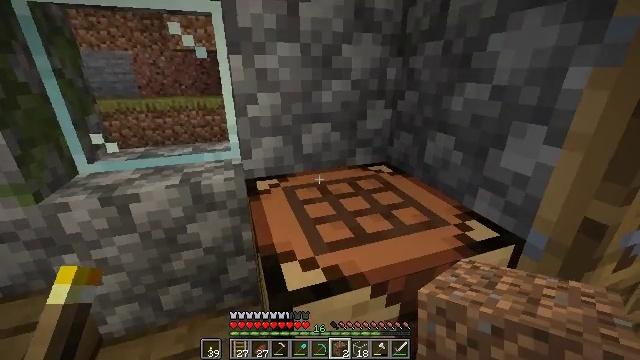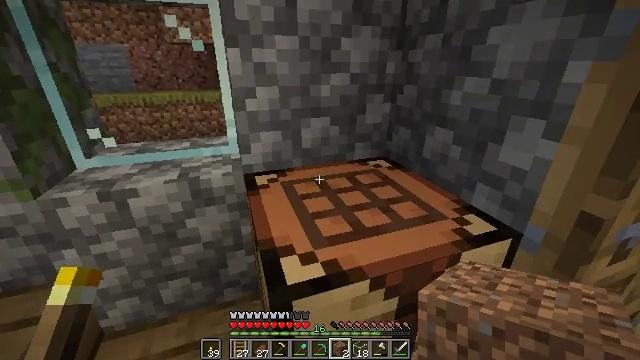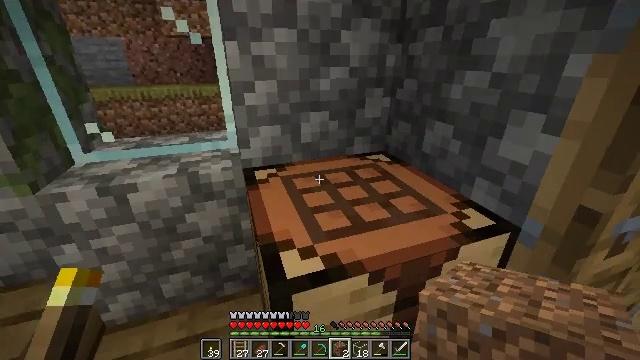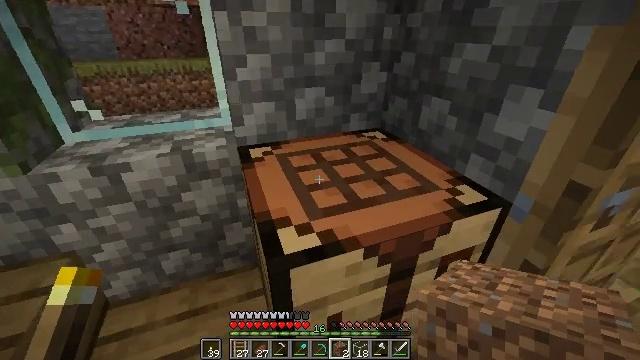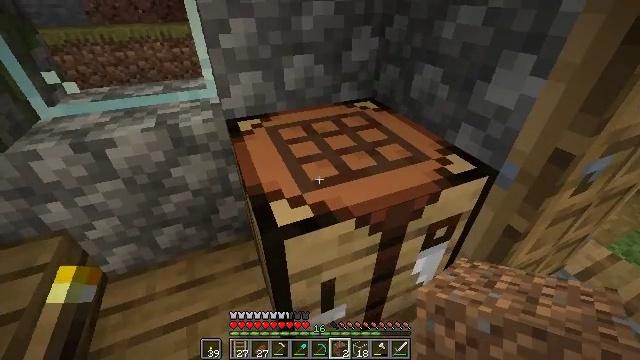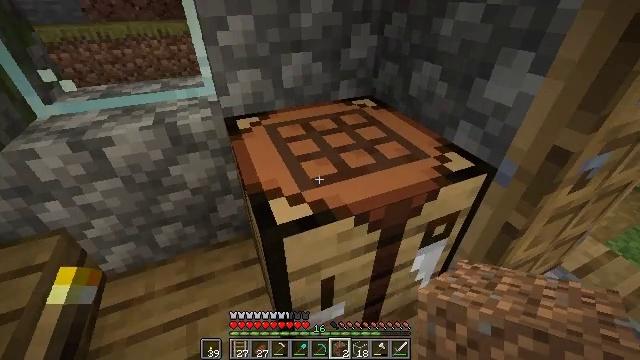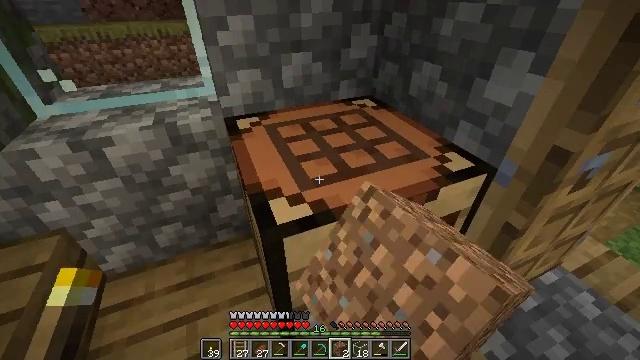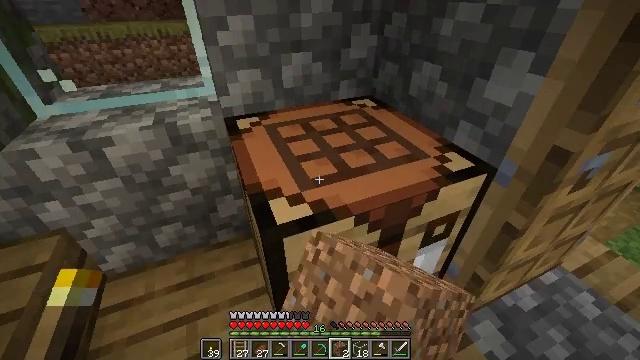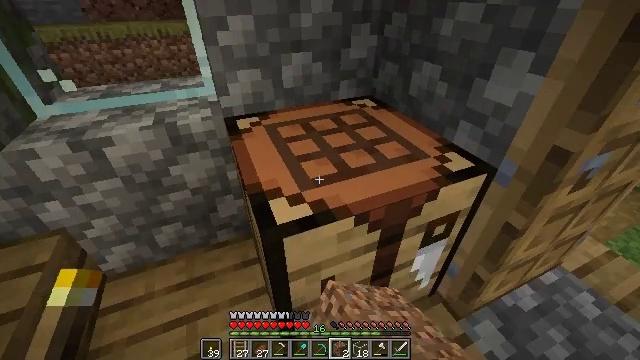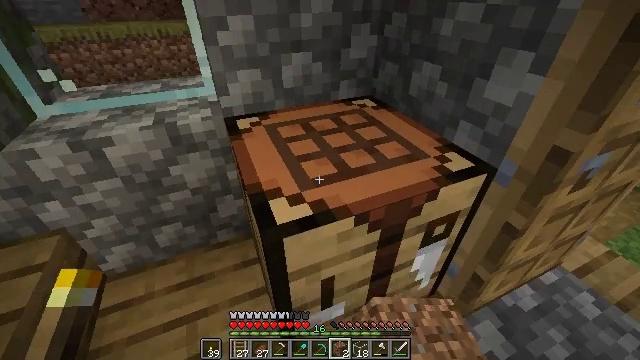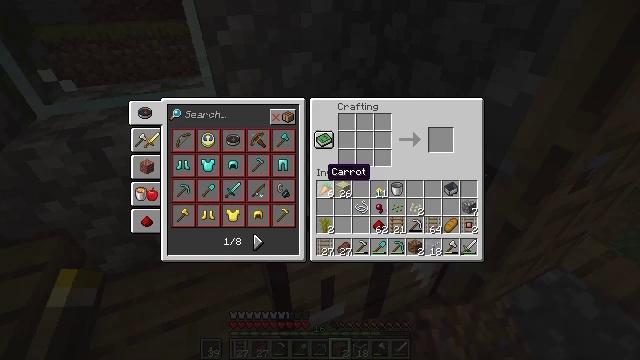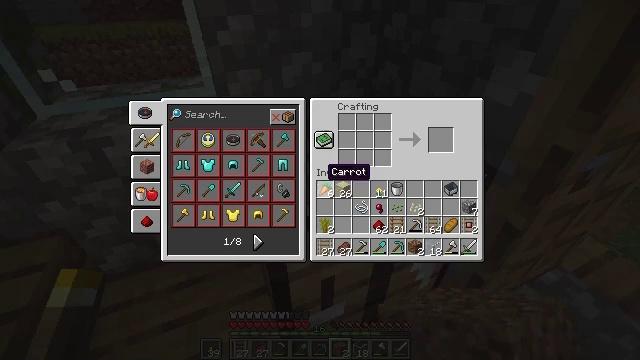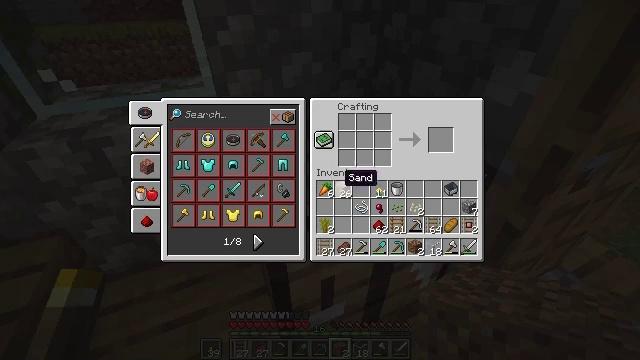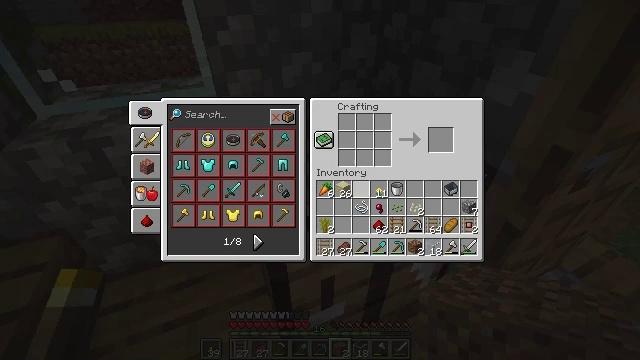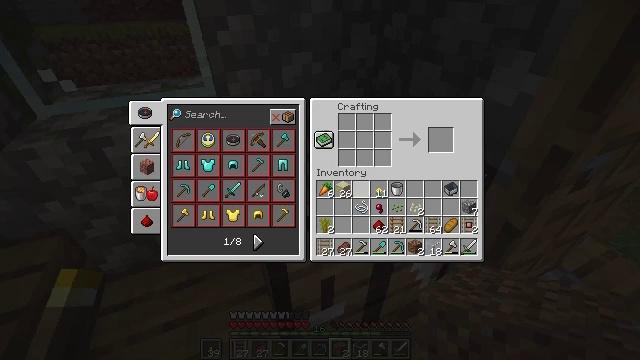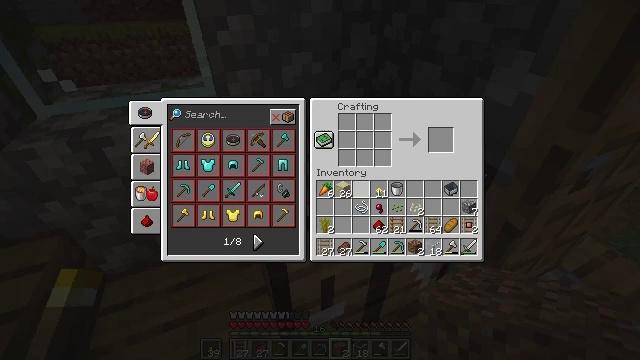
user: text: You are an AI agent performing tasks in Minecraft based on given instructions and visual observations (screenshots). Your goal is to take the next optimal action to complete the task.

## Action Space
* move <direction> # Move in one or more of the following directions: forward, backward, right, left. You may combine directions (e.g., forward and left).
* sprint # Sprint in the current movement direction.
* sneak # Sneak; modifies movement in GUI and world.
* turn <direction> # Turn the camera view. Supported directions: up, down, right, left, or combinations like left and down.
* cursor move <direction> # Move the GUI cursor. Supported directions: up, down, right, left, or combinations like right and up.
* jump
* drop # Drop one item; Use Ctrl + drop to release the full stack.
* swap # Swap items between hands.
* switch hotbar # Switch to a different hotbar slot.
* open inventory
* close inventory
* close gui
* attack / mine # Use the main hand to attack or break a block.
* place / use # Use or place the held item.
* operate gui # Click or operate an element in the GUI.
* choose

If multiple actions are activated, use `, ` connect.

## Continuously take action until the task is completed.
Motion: motion action
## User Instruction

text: Craft a cobblestone wall.
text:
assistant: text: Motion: turn down
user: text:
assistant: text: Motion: turn down
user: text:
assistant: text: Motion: turn right and down
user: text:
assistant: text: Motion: turn right and down
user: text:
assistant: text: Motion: use / place
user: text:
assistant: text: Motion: use / place
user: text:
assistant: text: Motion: use / place
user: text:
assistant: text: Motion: use / place
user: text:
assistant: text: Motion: no_op
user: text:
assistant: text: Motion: open gui
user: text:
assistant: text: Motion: no_op
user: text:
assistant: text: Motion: cursor move right
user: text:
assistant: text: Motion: cursor move right and down
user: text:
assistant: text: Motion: no_op
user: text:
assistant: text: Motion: no_op
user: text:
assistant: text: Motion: no_op
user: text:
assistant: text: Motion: no_op
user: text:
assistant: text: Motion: cursor move right
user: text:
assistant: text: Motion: cursor move right
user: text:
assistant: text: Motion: cursor move right and down
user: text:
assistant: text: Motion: cursor move right and down
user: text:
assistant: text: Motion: cursor move right and down
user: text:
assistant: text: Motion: no_op
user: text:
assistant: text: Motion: no_op
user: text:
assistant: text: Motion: no_op
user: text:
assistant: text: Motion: cursor move up
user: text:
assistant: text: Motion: no_op
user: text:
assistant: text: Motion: no_op
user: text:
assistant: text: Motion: no_op
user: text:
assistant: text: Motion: no_op